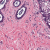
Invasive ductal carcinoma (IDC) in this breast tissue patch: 0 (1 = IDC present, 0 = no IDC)